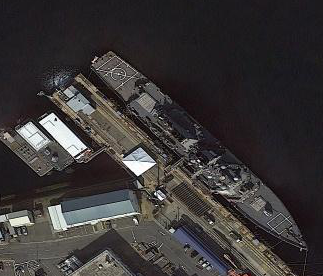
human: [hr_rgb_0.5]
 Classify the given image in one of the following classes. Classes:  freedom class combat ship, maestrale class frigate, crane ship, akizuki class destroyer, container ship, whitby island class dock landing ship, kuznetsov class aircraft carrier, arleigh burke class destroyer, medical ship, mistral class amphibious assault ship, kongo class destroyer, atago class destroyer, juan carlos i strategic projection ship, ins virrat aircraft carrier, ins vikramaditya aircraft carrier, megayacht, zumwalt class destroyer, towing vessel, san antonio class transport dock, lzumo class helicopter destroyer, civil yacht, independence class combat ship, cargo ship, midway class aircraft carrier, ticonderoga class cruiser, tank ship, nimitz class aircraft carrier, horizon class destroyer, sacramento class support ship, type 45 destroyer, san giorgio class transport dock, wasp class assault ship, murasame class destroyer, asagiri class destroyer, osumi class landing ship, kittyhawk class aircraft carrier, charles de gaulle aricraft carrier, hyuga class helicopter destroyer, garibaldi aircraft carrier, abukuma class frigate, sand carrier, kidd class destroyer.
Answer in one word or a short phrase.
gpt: Arleigh Burke class destroyer